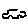
Label: car